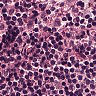
Metastatic tissue present: no